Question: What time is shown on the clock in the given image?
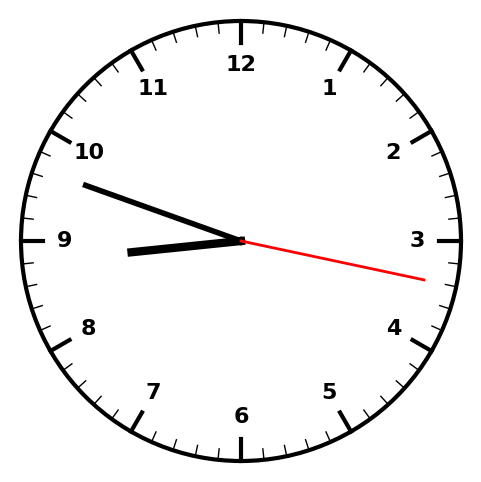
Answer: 08:48:17